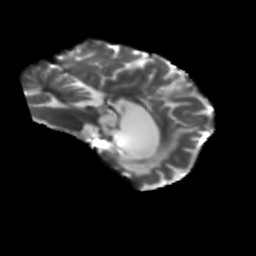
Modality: T2w
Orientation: sagittal
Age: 48
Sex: male
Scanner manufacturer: siemens
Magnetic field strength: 3 T
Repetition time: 5.25 s
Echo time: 0.08 s